Question: I have one complicated issue here. Here's the desired interface :

When you click on 'Add grade' a select and input.text is added with javascript. The problem here is do you transfer all this to the controller ??
Here are the models used :
'''
public class Student {
public int Id { get; set; }
[Required]
[Display(Name = "First name")]
public string FirstName { get; set; }
[Required]
[Display(Name = "Last name")]
public string LastName { get; set; }
[Required]
[Display(Name = "Grades")]
public virtual IList<Grade> Grades { get; set; }
}
public class Grade {
public int Id { get; set; }
public int ClassId { get; set }
public int StudentId { get; set; }
[Required]
[Display(Name = "Class")]
public virtual Class Class { get; set; }
[Required]
[Display(Name = "Value")]
public string Value { get; set; }
}
public class Class {
public int Id { get; set; }
[Required]
[Display(Name = "Name")]
public string Name { get; set; }
}
'''
Has anyone encountered this before ?
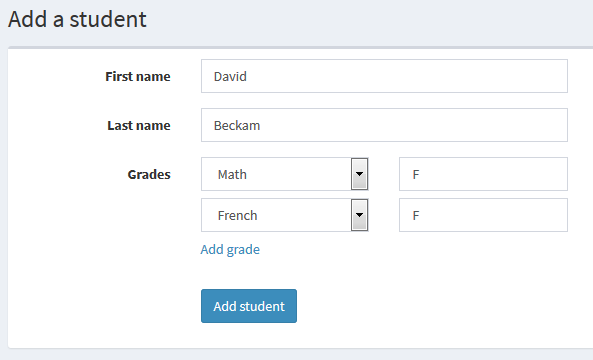
Answer: From Zaki's comment :
<URL>
A thorough explanation of Model Binding to Lists :
<URL>